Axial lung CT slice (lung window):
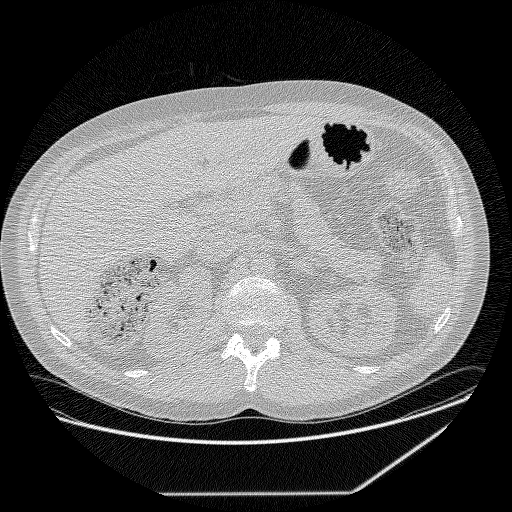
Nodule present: no